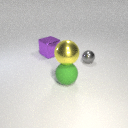
small gray metal sphere to the right of large green rubber sphere